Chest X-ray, AP view. Patient: 52 years old, sex F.
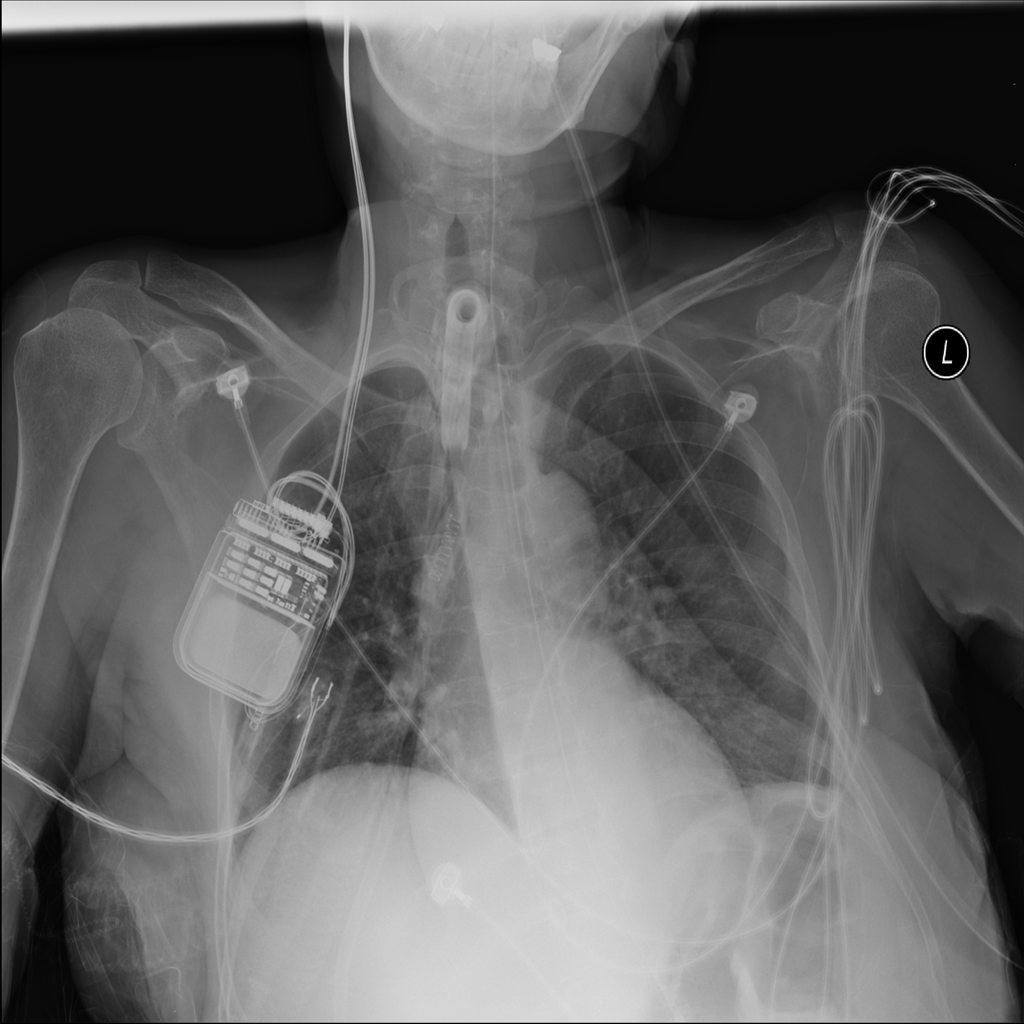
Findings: No Finding